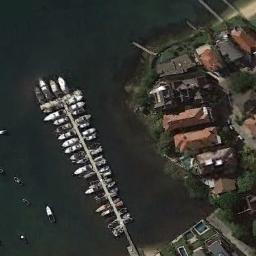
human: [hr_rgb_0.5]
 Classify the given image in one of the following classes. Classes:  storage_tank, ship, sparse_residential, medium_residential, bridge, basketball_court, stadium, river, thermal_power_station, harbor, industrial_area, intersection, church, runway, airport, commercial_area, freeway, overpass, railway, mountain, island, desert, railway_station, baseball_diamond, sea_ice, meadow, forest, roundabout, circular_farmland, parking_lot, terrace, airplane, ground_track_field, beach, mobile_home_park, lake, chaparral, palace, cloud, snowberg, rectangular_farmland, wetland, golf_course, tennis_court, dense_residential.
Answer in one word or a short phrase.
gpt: harbor